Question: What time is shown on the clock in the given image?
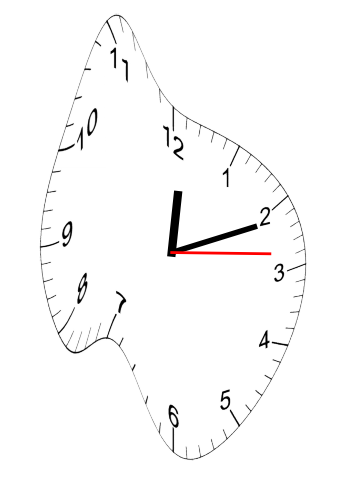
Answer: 12:11:14